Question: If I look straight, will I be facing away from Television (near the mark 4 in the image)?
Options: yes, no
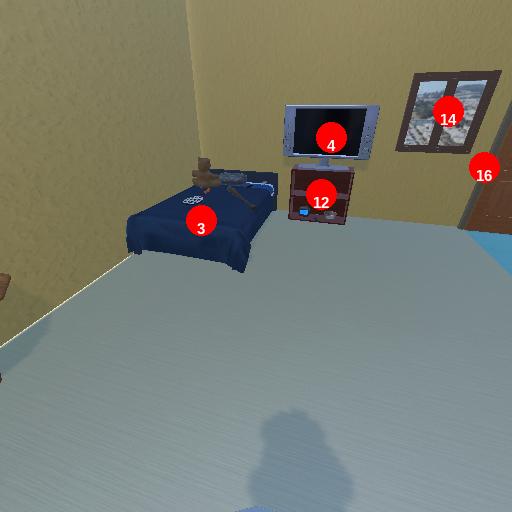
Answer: yes